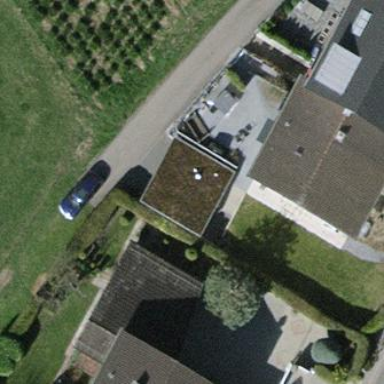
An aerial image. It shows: View of roof of building.